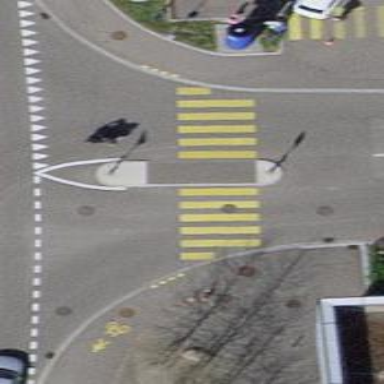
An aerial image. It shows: Uncontrolled zebra crossing with central island.